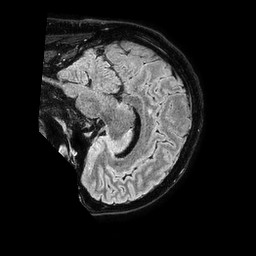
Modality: FLAIR
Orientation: sagittal
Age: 53
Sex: male
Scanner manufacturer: philips
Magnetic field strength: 1.5 T
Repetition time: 4.8 s
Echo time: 0.3 s